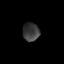
Tissue: skin
Cell type: Epithelial cells
Senescence score: 0.269
Nuclear area (px): 303
Mean DAPI intensity: 58.053